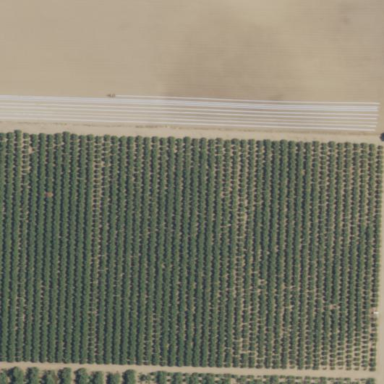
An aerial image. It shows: Vineyard.